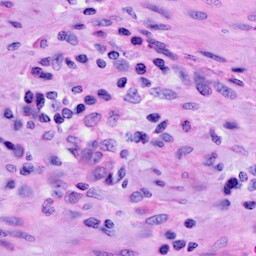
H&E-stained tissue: Cervix